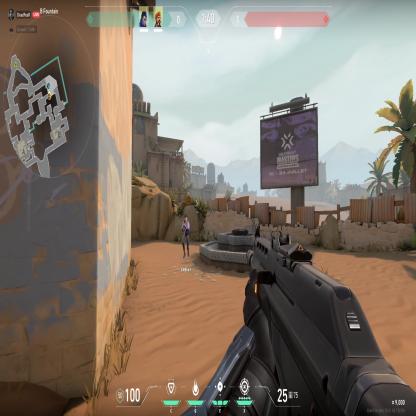
Label: teammate